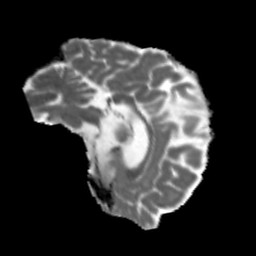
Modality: MD
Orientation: sagittal
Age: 42
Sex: male
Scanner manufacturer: siemens
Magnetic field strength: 3 T
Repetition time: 5.47 s
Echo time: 0.0854 s